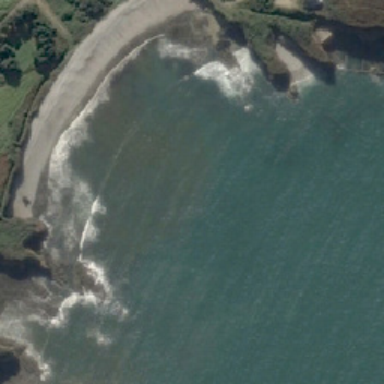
The island on the sand side is very bumpy .